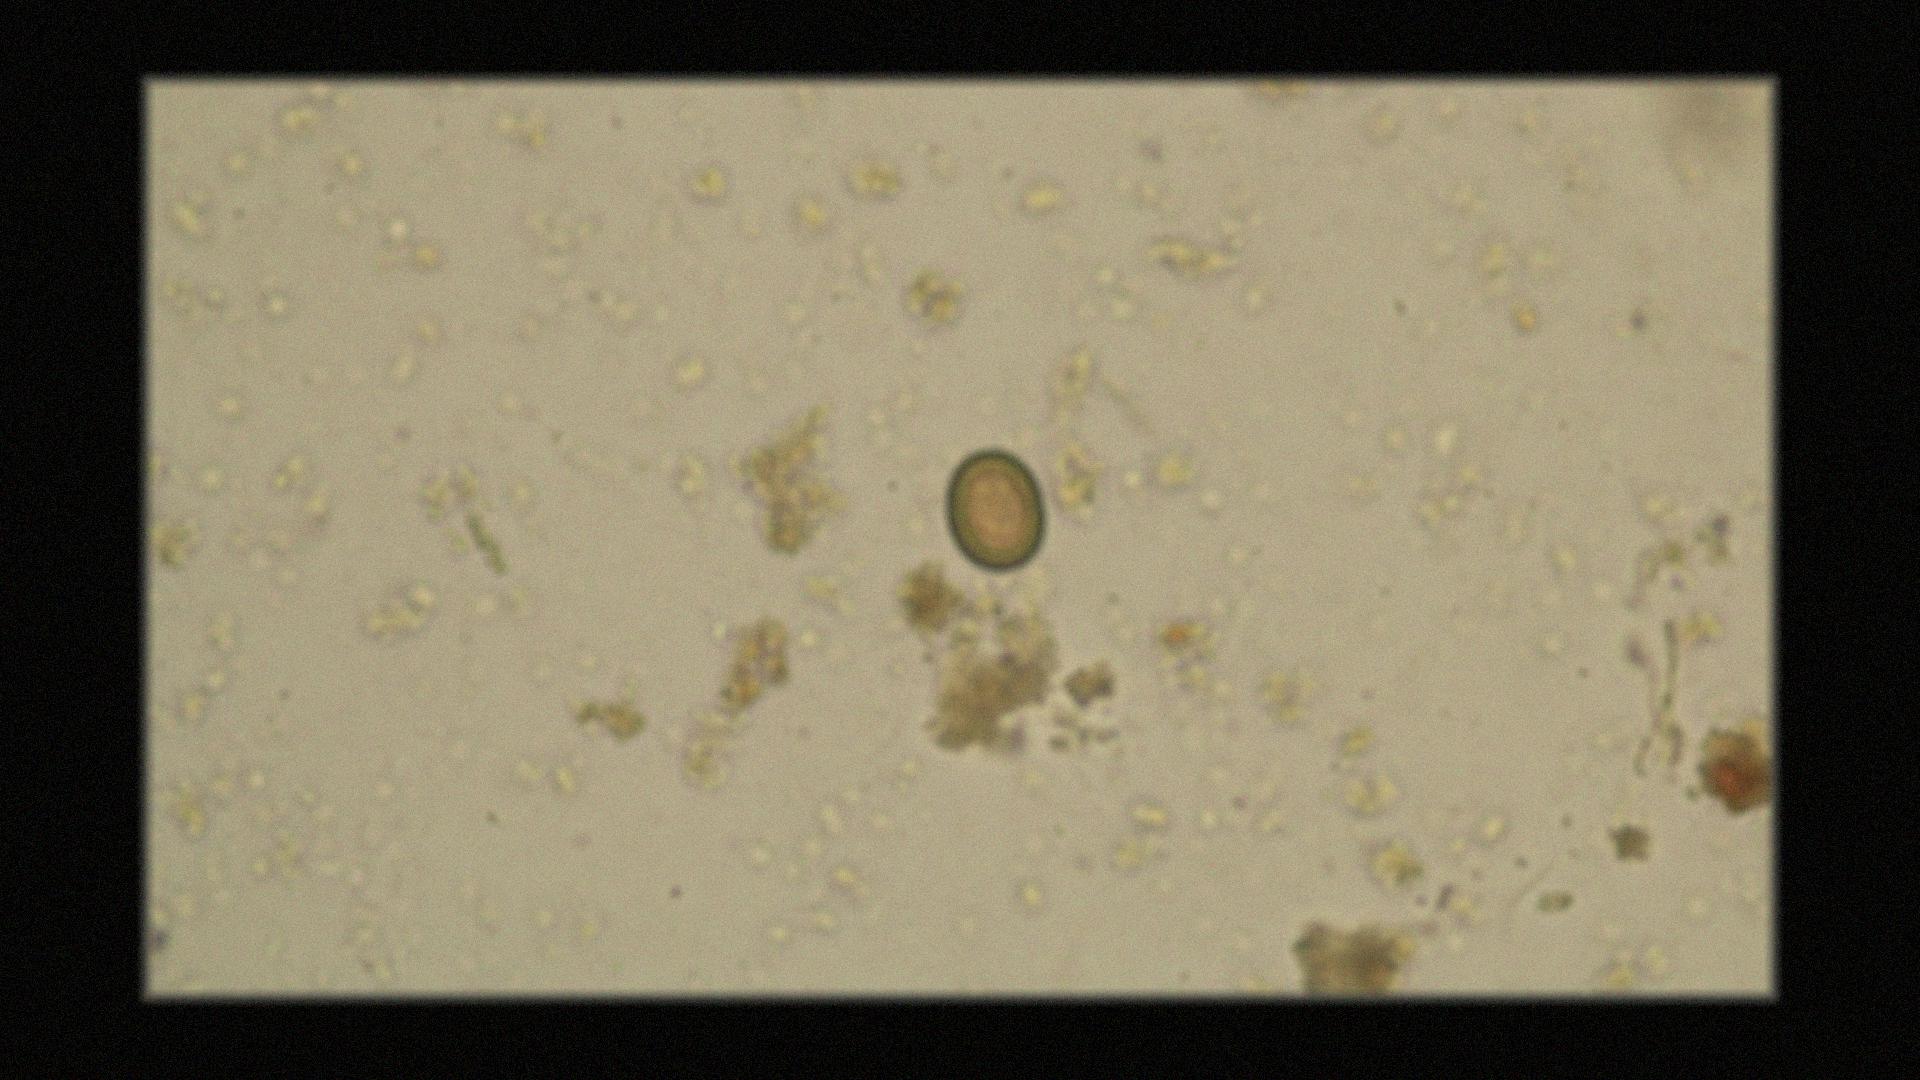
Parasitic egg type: Taenia spp. egg